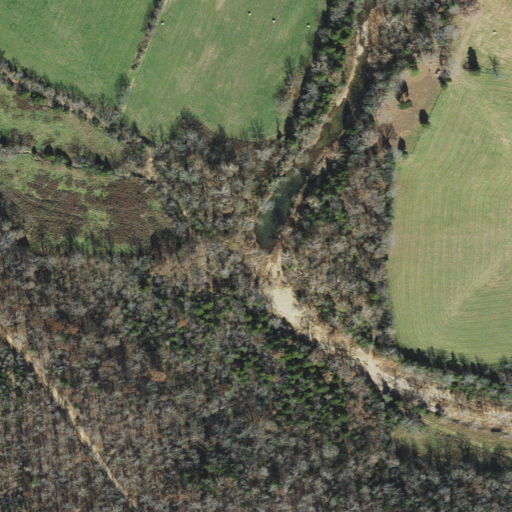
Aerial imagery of valley in Arkansas named Newsom Hollow containing deciduous forest, pasture, open development, and mixed forest